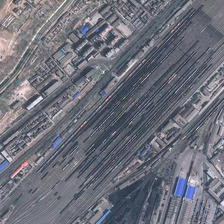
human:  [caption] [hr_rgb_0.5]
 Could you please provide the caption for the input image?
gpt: long trains with black vans is stopping abreastly in the spindle shaped rails .

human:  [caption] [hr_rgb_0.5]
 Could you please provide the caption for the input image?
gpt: long trains with black vans is stopping abreastly in the spindle shaped rails .

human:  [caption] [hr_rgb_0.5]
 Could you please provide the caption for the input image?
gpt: long trains with black vans is stopping abreastly in the spindle shaped rails .

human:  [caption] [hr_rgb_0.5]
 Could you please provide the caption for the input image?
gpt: this railway station has plenty of tracks and most of them are occupied with trains .

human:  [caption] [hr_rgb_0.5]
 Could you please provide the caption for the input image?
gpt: many buildings are in two sides of a railway station .